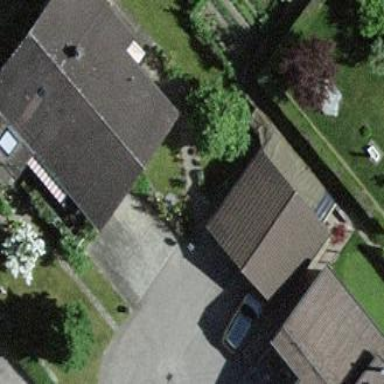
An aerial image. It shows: Residential building.